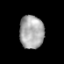
Tissue: prostate
Cell type: T cells
Senescence score: 0.3595
Nuclear area (px): 788
Mean DAPI intensity: 168.863